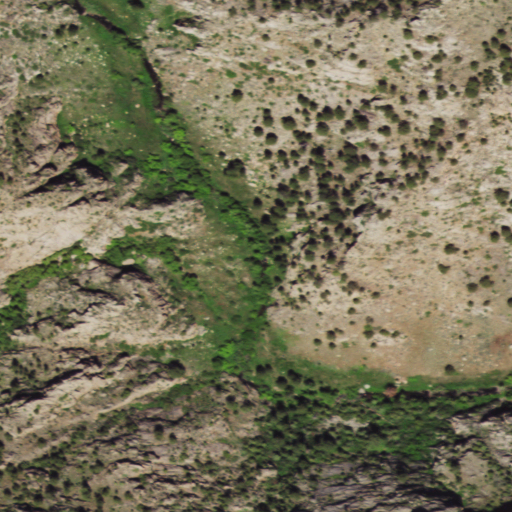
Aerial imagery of valley in Wyoming named Hay Canyon containing evergreen forest, shrub, and grassland